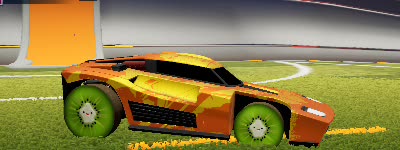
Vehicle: breakout